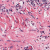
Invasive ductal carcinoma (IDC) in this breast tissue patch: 0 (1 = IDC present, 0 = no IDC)